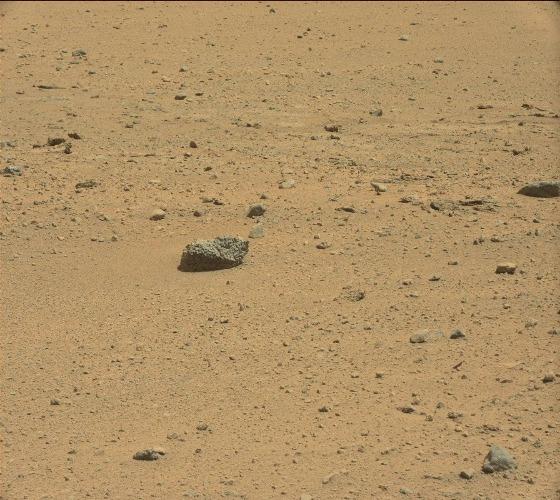
Terrain classes present: Gravel / Sand / Soil, Rock